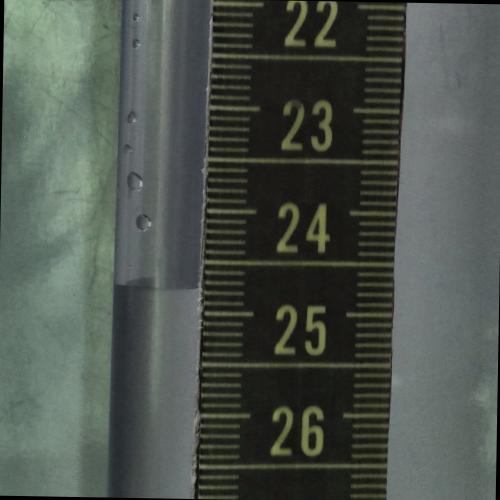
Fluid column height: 24.8 cm